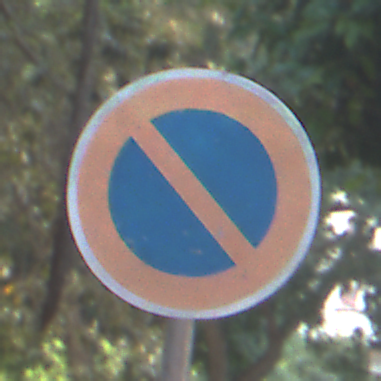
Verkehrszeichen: EingeschraenktesHalteverbot
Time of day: MorningAfternoon
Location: Outdoor (Suburban)
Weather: PartlyCloudy
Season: NotSpecified
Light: Natural